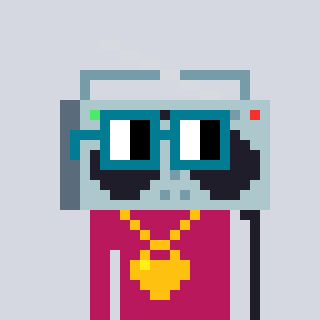
a pixel art character with square dark green glasses, a boombox-shaped head and a darkpink-colored body on a cool background